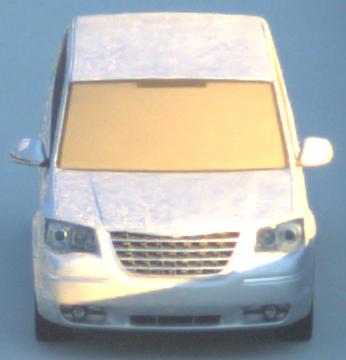
Make: Chrysler
Model: Grand Voyager 3.8
Detailed model: Grand Voyager
Model produced from: 2008/03
Model produced until: 2010/12
Doors: 5
Color: white
Road condition: dry road
Daytime: sunrise or sunset
Contrast: medium contrast